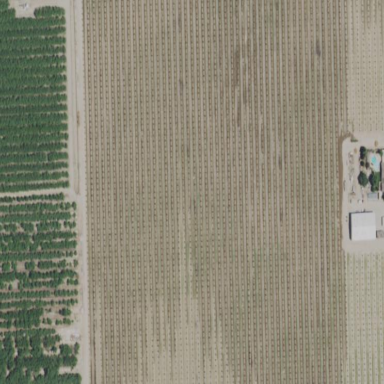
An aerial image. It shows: Vineyard growing grapes.